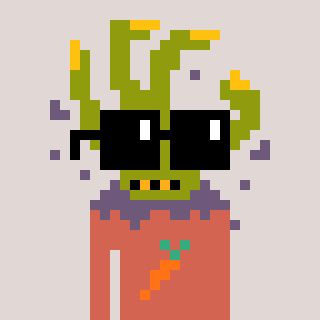
a pixel art character with square black sunglasses, a zombie-hand-shaped head and a peachy-colored body on a warm background